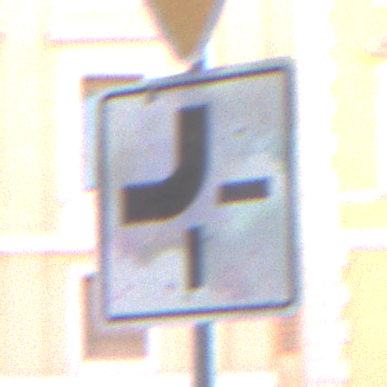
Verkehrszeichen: VerlaufVorfahrtsstrasse2
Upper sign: VorfahrtGewaehren
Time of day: SunriseSunset
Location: Outdoor (Urban)
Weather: Clear
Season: NotSpecified
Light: Natural